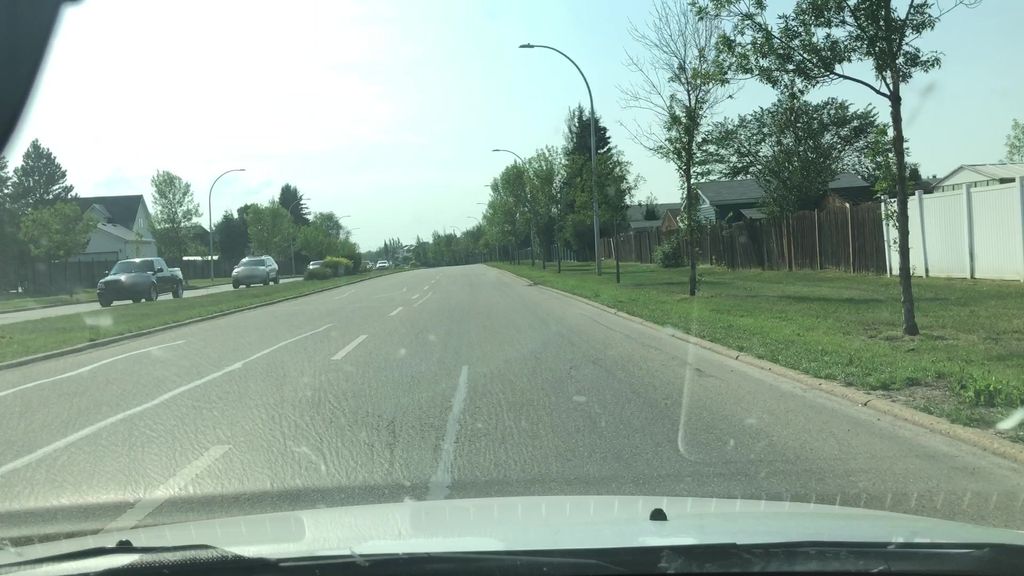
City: edmonton